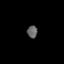
Tissue: skin
Cell type: Epithelial cells
Senescence score: 0.2669
Nuclear area (px): 124
Mean DAPI intensity: 98.137